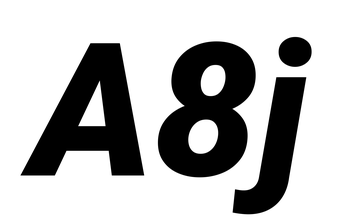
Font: Roboto-Italic_Black_Italic